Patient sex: M
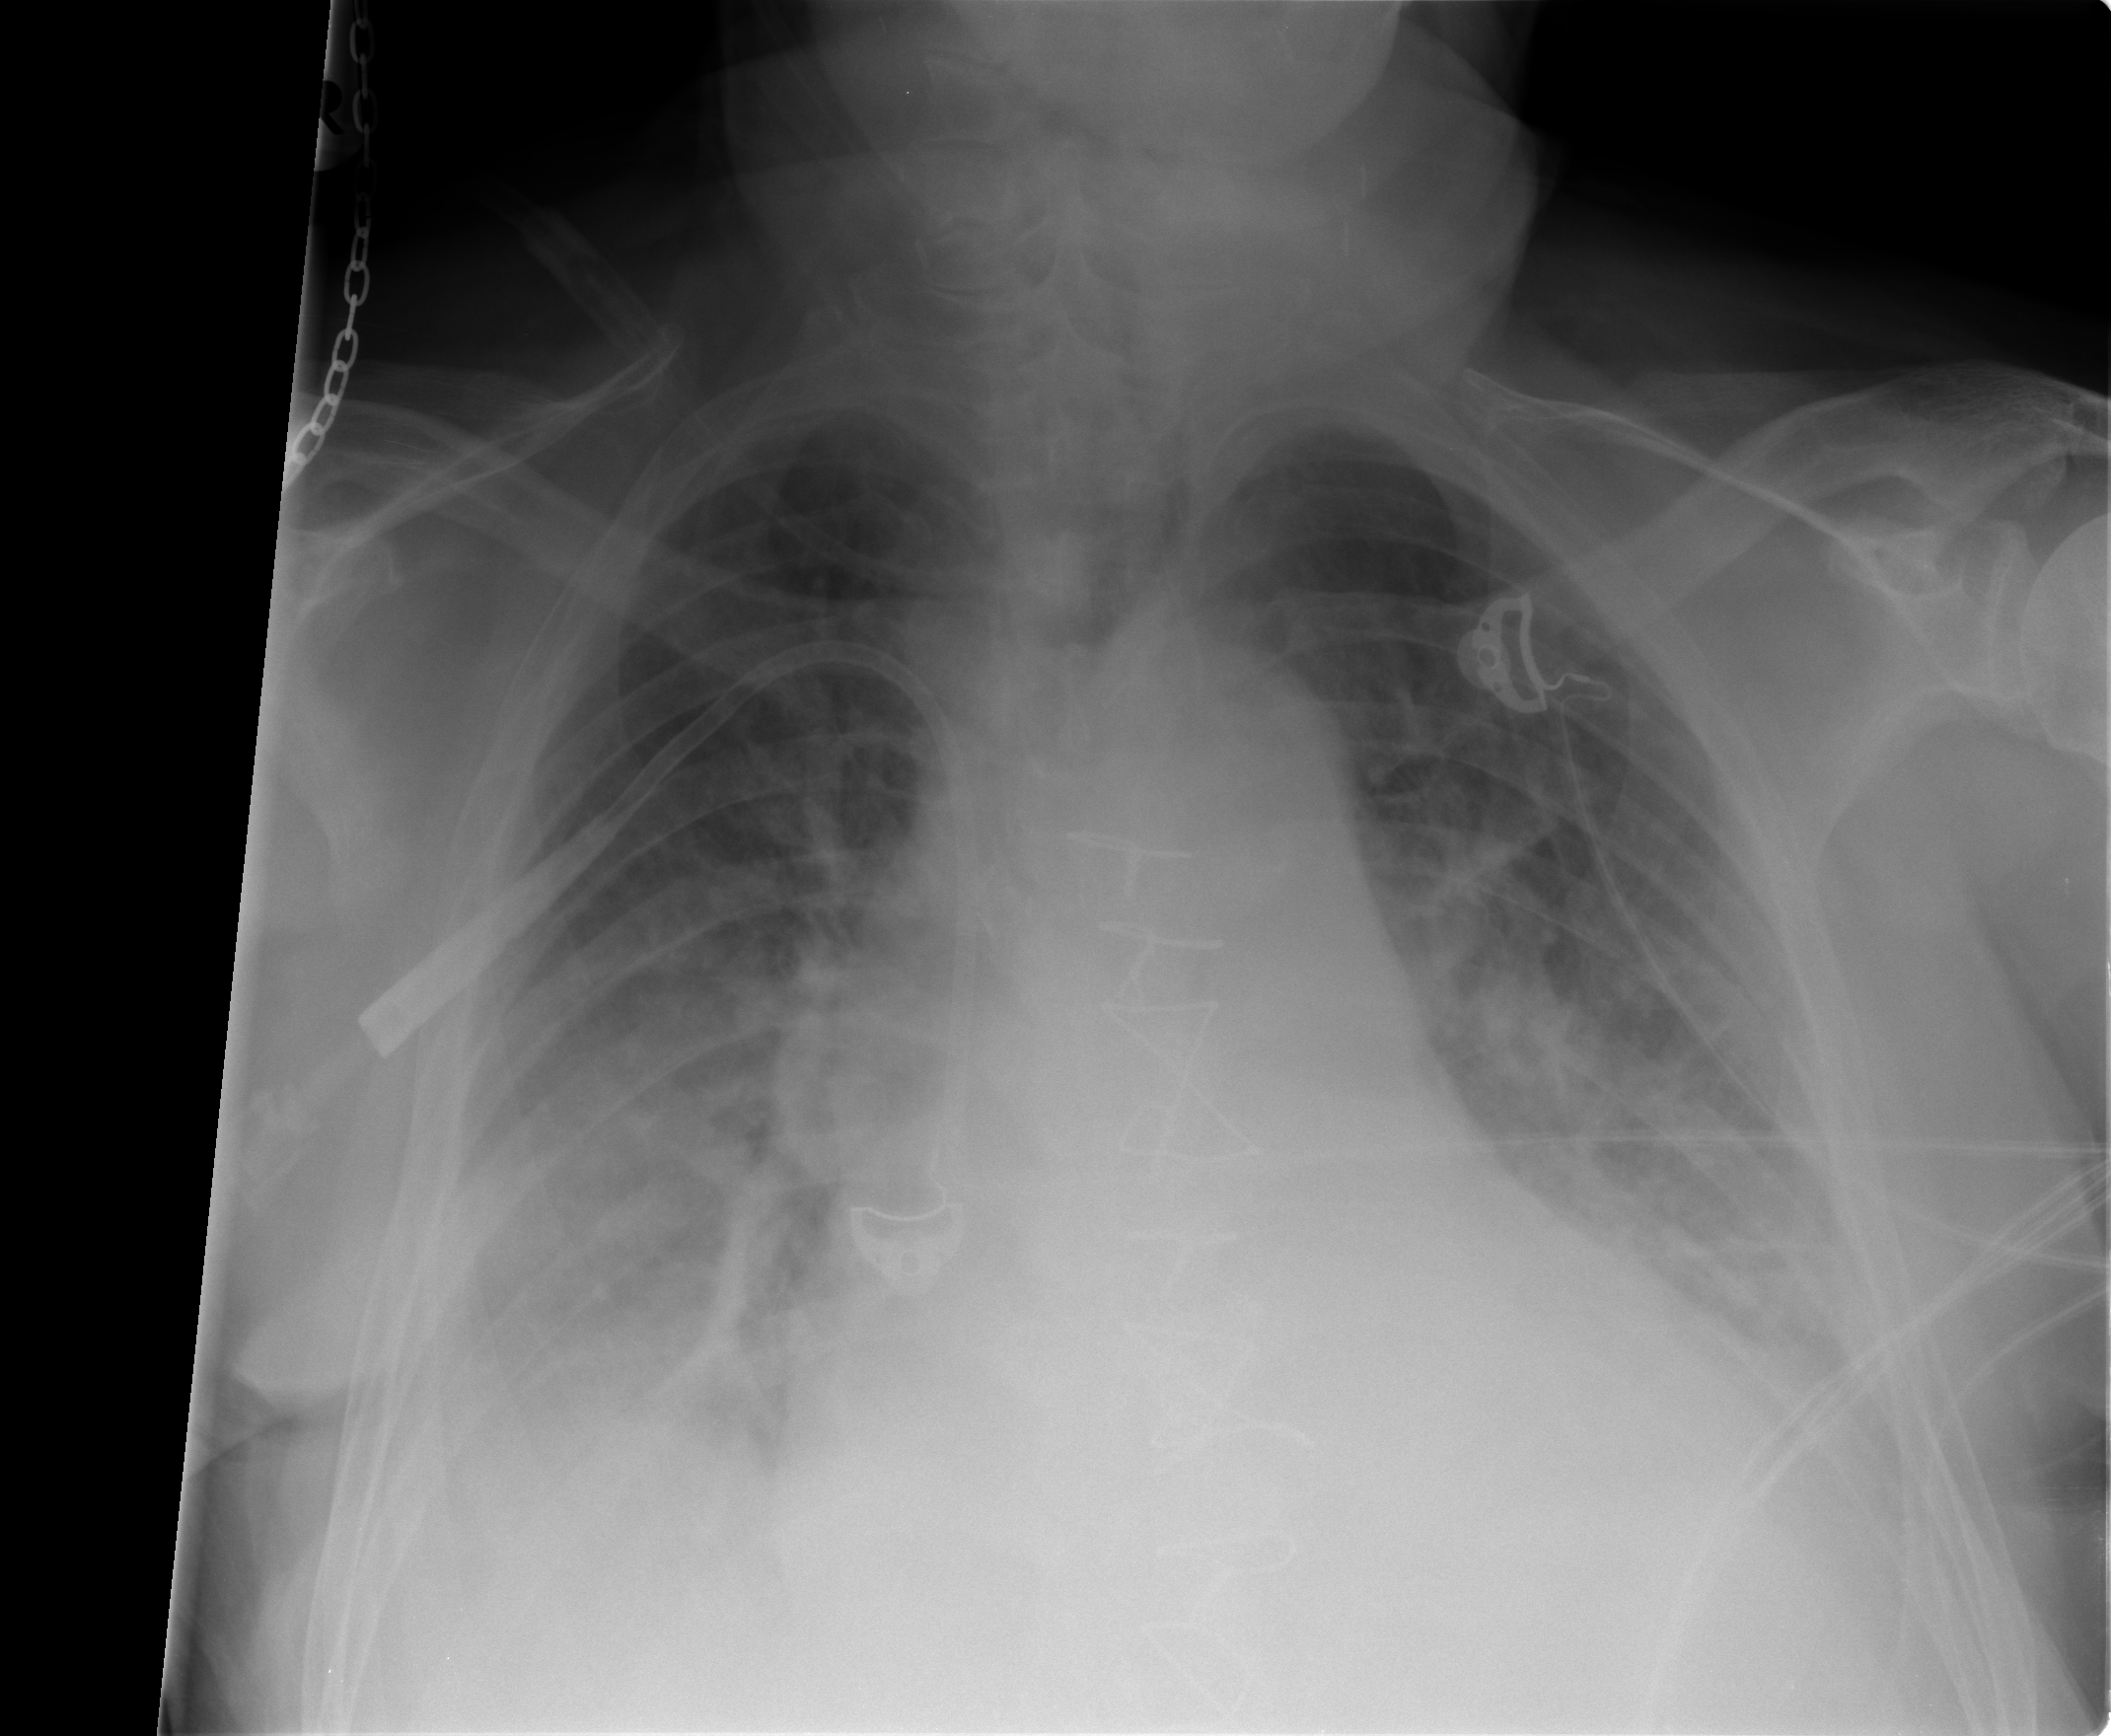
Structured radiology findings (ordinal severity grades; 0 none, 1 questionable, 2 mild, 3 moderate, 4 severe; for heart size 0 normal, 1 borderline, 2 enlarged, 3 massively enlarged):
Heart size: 2
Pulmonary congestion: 2
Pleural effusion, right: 2
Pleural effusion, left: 2
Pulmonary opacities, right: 2
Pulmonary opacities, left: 2
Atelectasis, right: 2
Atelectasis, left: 2